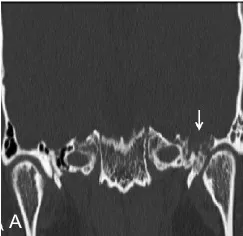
(A) Temporal bone CT showed permeative bone destruction involving the foramen spinosum at the left skull base (arrow).
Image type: radiology (ct)